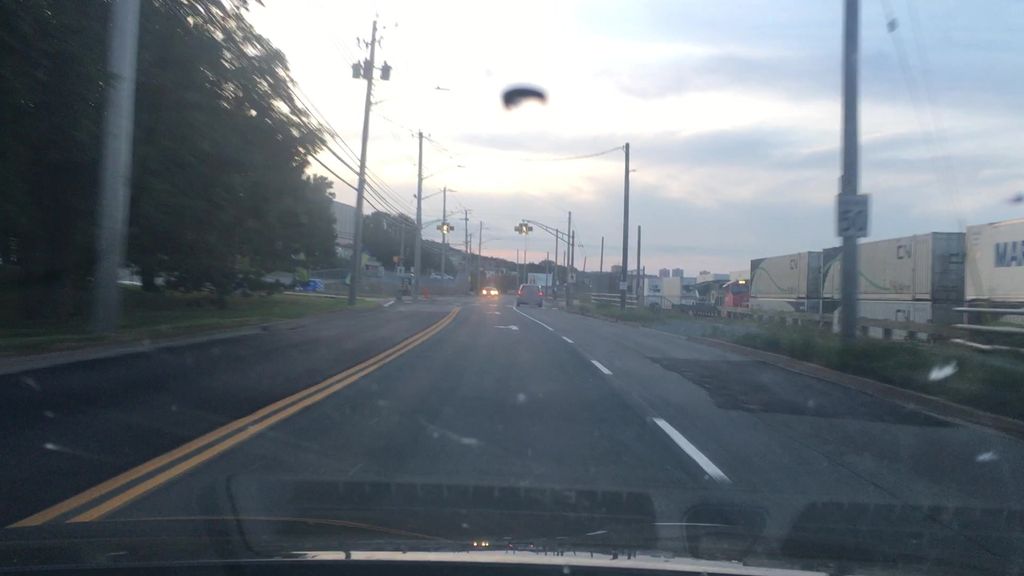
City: halifax